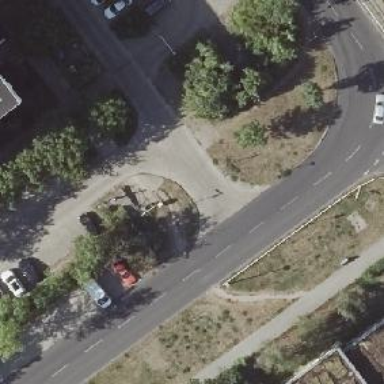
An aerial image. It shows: Tertiary road with asphalt surface and lane markings.